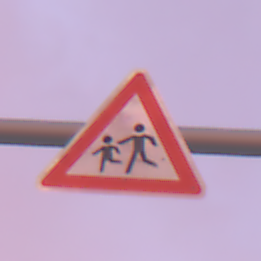
Verkehrszeichen: KinderRechts
Umgebung: Outdoor, Urban
Tageszeit: SunriseSunset
Wetter: PartlyCloudy
Licht: Natural
Jahreszeit: NotSpecified
Kontrast: MediumContrast